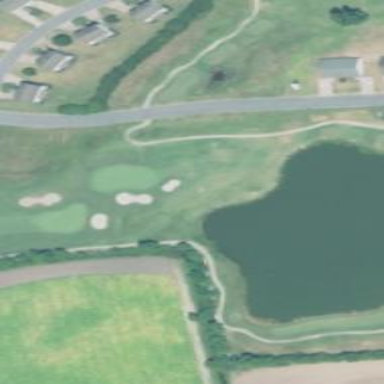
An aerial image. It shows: Scenic golf fairway.